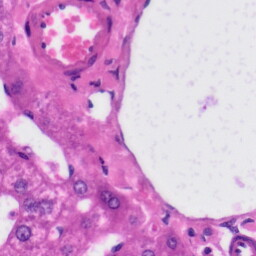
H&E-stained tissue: Liver